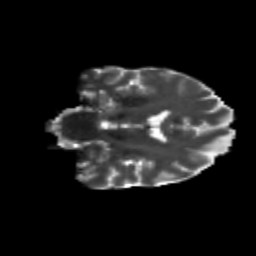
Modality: T2w
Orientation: coronal
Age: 59
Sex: male
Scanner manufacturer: siemens
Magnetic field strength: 3 T
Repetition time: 4.71 s
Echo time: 0.0906 s